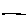
Label: line